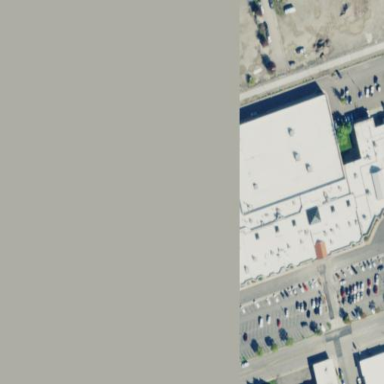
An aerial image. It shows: Mall building.